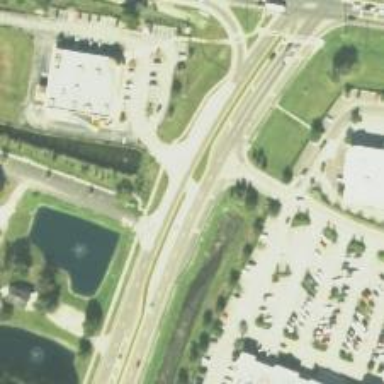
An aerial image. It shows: Secondary link road.